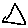
Label: triangle